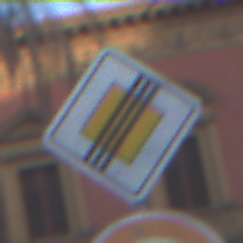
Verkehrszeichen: EndeVorfahrtsstrasse
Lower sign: Geschwindigkeit70
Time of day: SunriseSunset
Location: Outdoor (Urban)
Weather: PartlyCloudy
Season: NotSpecified
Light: Natural